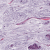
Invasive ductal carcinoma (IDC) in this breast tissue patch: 1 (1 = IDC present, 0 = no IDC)